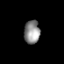
Tissue: prostate
Cell type: Fibroblasts
Senescence score: 0.7534
Nuclear area (px): 363
Mean DAPI intensity: 140.298